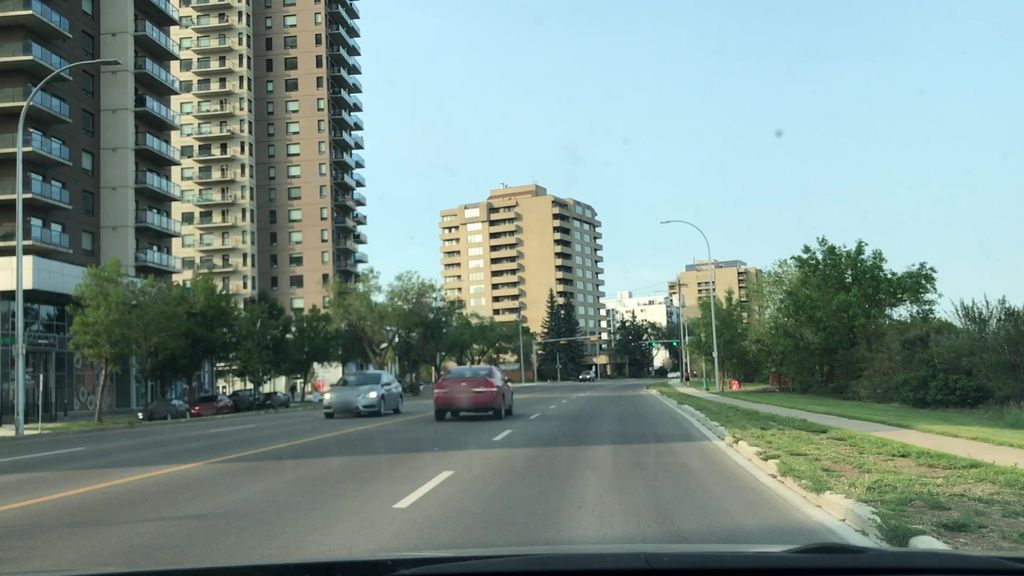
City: edmonton